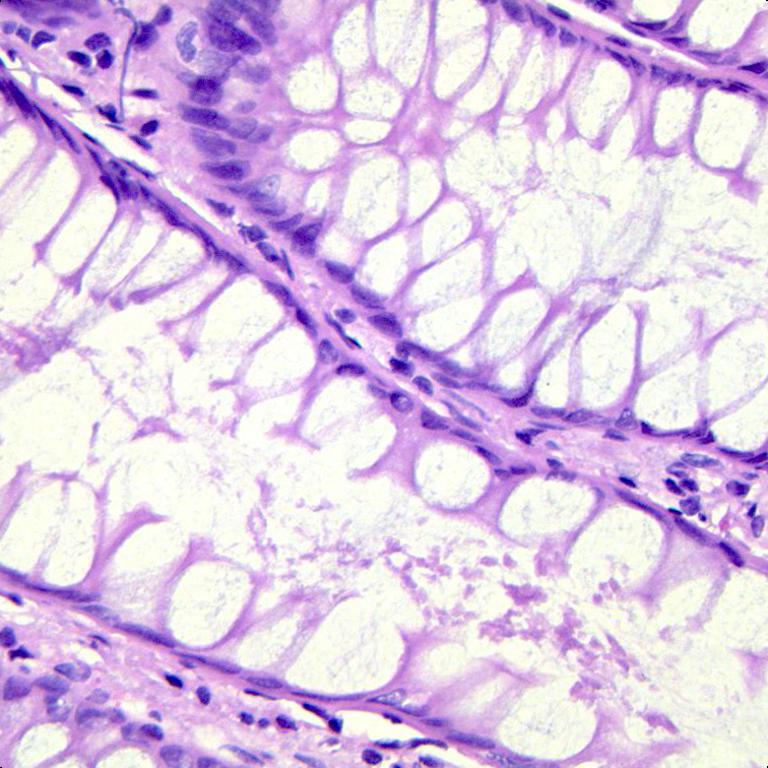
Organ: colon
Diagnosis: benign